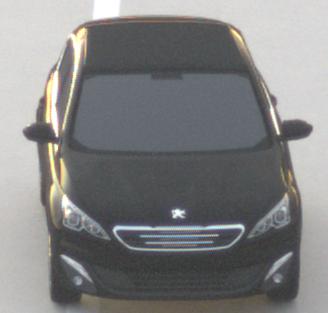
Make: Peugeot
Model: 308 VTi 82
Detailed model: 308 (II)
Model produced from: 2013/09
Model produced until: 2014/11
Doors: 5
Color: black
Road condition: dry road
Daytime: sunrise or sunset
Contrast: low contrast